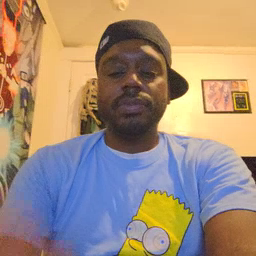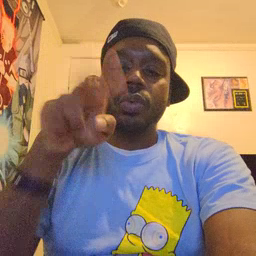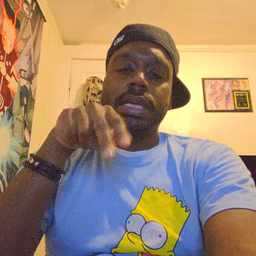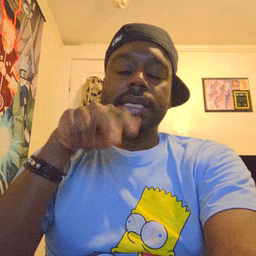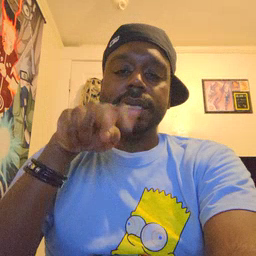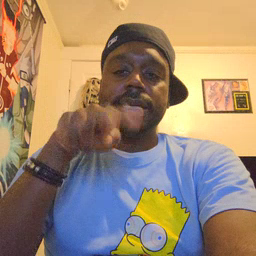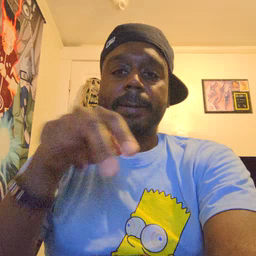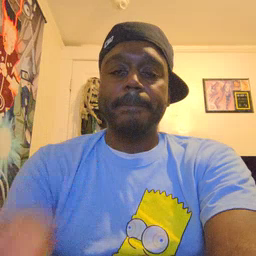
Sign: read